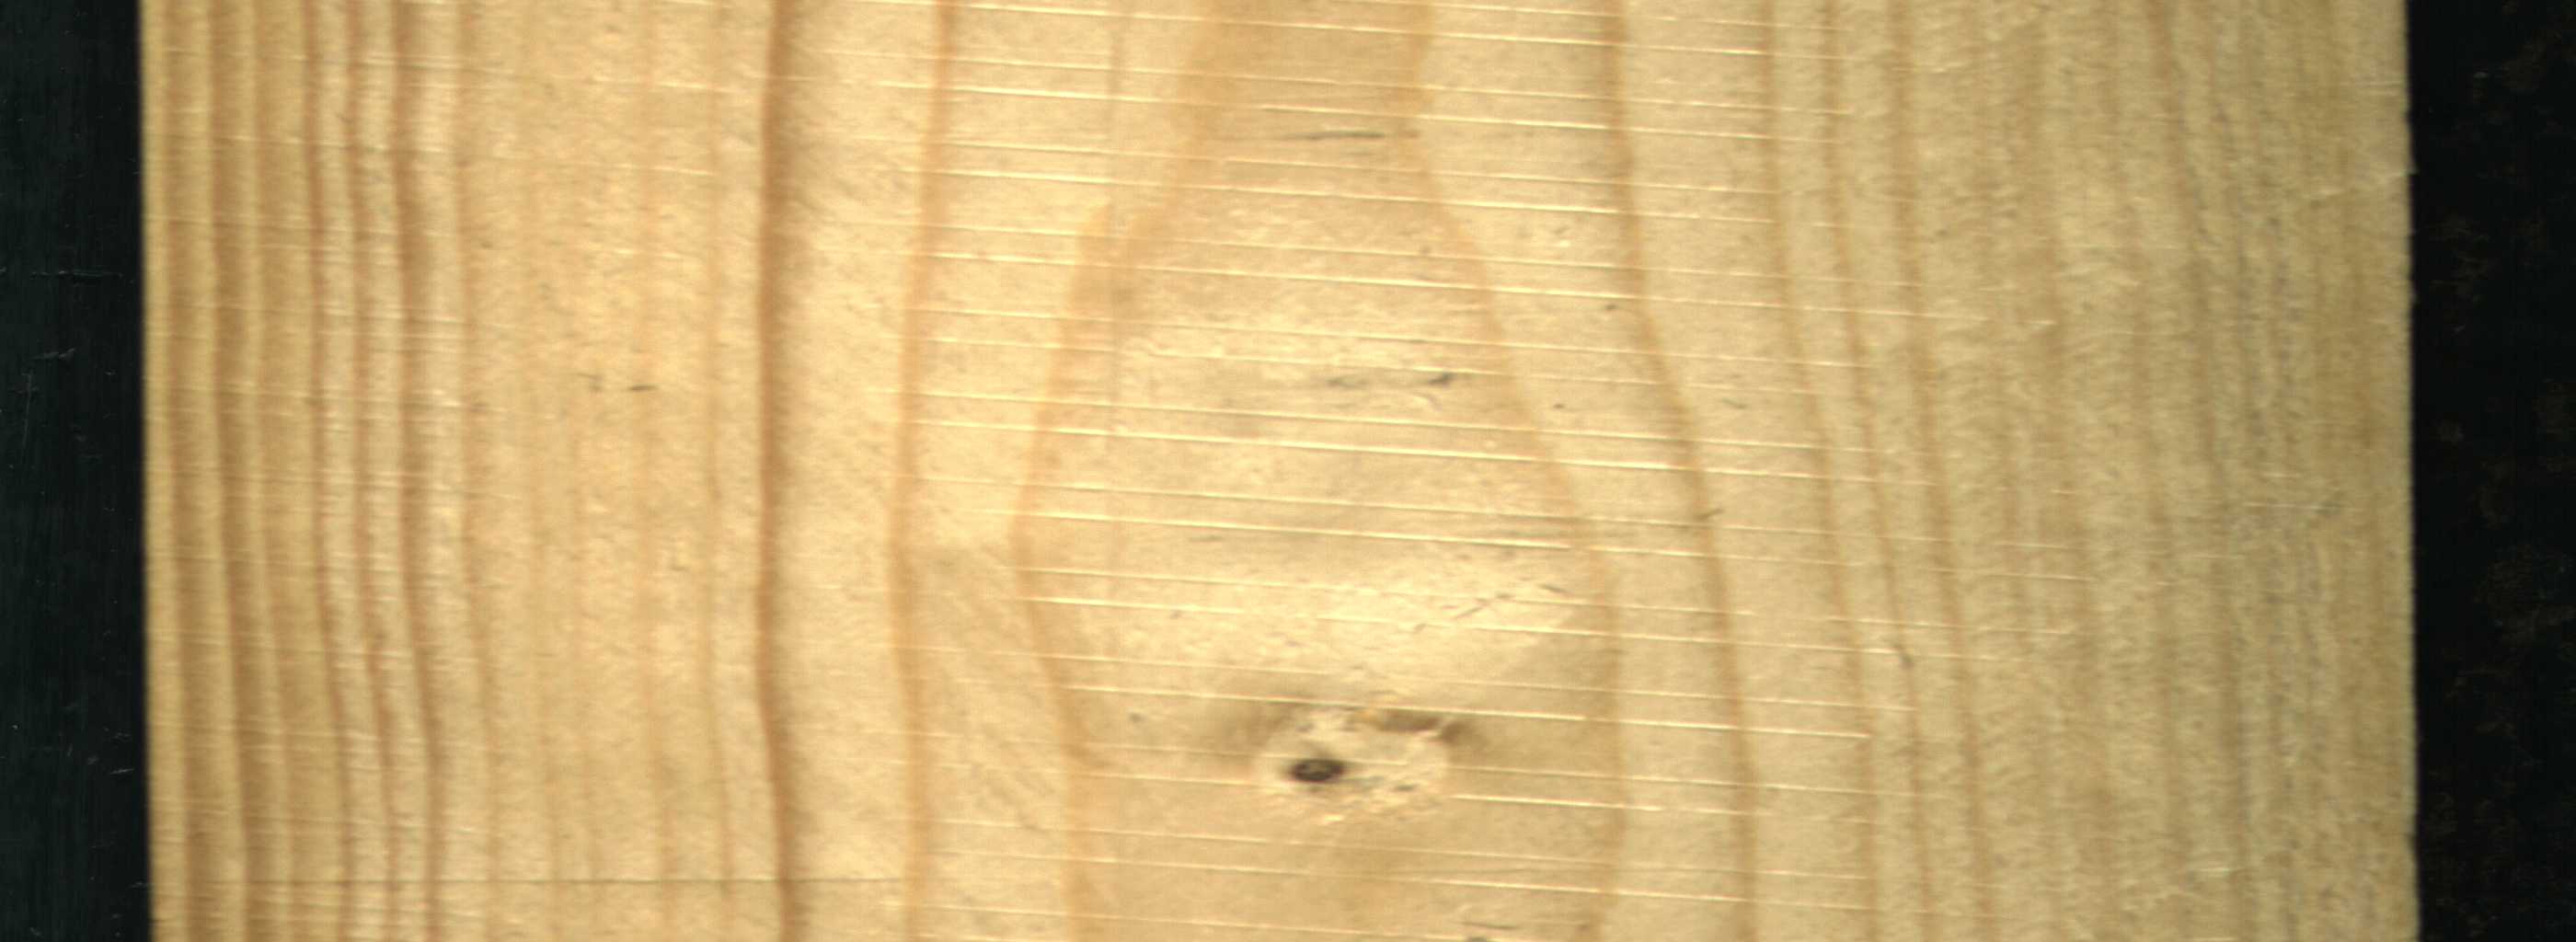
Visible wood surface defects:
Live_Knot